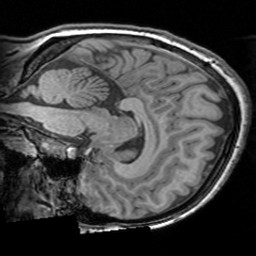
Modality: T1w
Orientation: sagittal
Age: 19
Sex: female
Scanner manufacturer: siemens
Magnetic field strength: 3 T
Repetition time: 1.63 s
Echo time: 0.00311 s